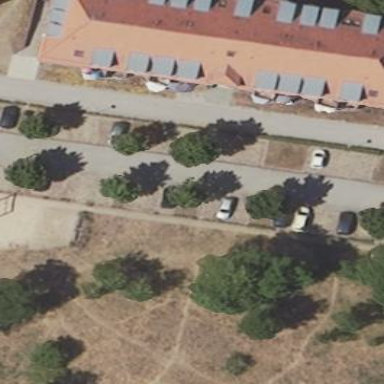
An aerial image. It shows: Parking area with surface.